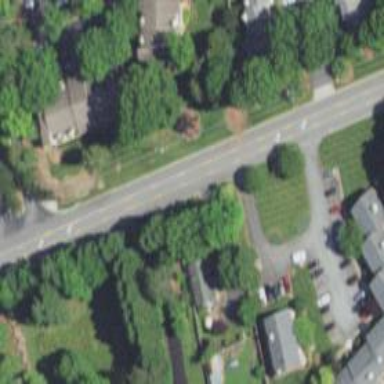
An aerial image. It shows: Unclassified road with sidewalk on the left.